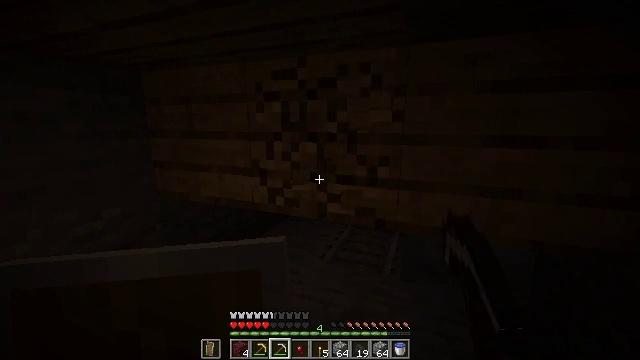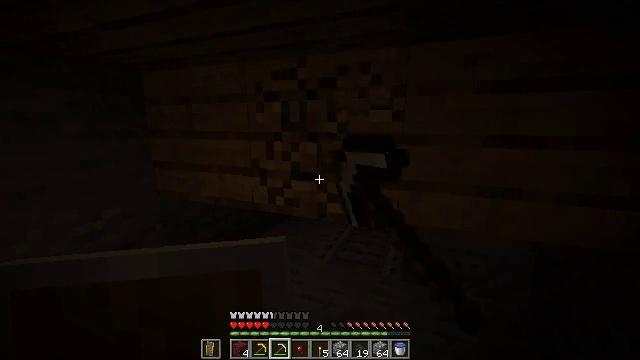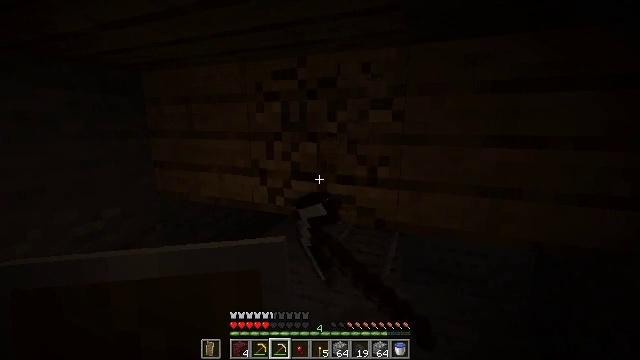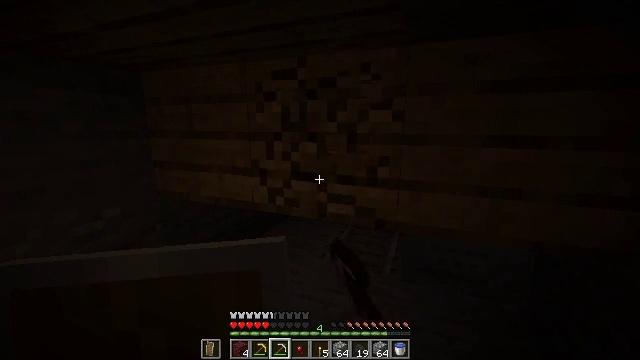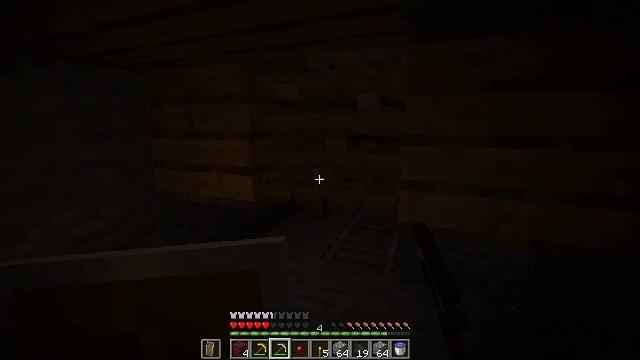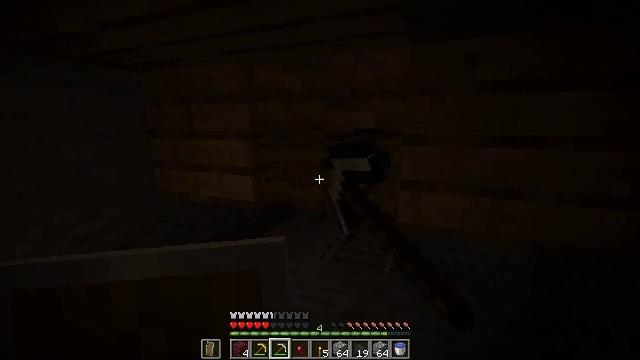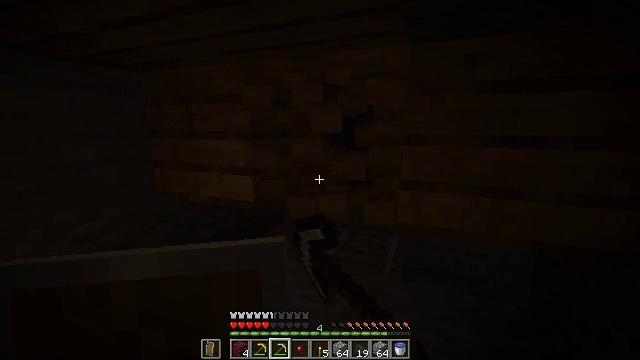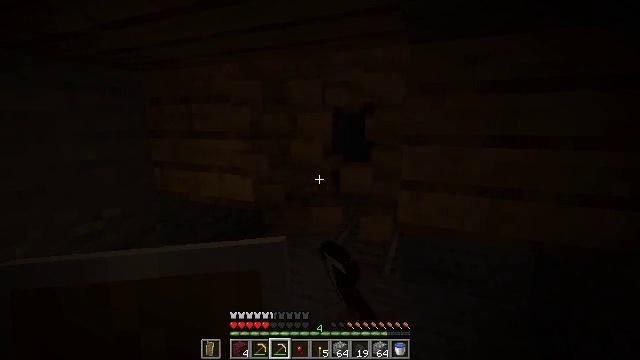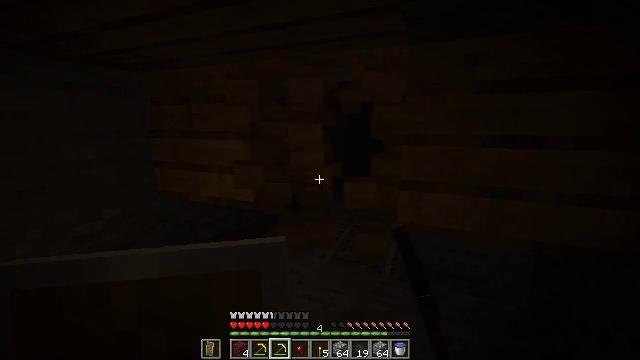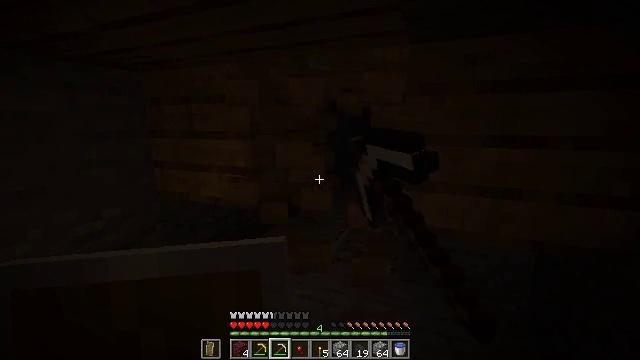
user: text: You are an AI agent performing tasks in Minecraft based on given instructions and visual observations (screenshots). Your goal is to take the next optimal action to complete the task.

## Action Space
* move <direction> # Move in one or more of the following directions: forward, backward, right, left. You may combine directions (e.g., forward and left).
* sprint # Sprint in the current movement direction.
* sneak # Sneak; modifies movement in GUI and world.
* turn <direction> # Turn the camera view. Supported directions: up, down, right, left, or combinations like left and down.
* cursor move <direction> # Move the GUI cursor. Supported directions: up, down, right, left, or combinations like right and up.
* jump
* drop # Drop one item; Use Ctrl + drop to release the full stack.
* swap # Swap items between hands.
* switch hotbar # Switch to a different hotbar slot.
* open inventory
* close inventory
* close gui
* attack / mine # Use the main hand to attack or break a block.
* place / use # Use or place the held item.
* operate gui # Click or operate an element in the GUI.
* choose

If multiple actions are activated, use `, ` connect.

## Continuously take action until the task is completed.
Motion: motion action
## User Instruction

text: Collect the oak planks from the structure.
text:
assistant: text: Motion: attack / mine
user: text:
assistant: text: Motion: attack / mine
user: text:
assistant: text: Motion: attack / mine
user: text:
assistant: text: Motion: attack / mine
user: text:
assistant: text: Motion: attack / mine
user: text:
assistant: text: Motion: attack / mine
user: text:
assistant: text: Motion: attack / mine
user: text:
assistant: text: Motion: attack / mine
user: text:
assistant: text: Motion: attack / mine
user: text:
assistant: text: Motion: attack / mine